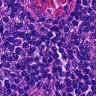
Metastatic tissue present: no